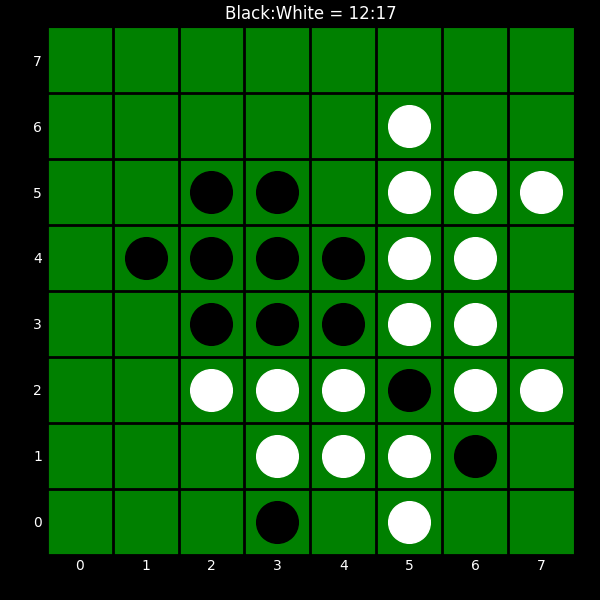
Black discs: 12
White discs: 17